Aerial crown-view tile of a tropical tree (Barro Colorado Island, Panama), acquired 20250414:
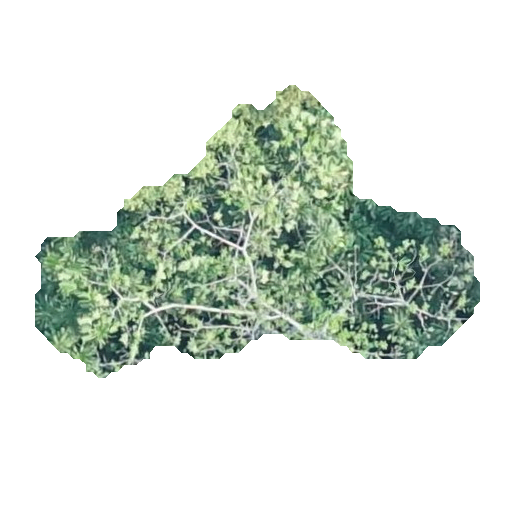
Species: Spondias mombin
GBIF accepted scientific name: Spondias mombin
Crown area: 110.11 m²